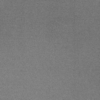
Label: dusty